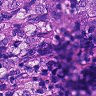
Metastatic tissue present: yes